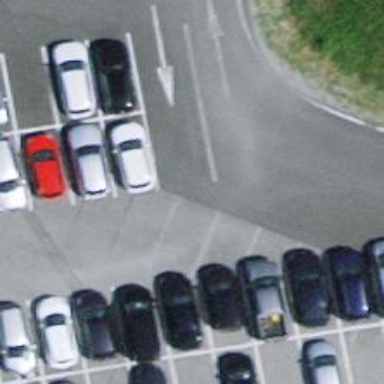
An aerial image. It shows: Parking aisle designated as service road.